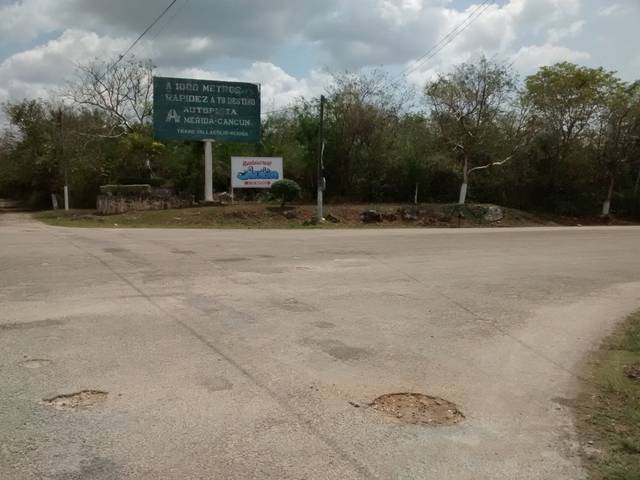
Region: Mexico
Coordinates: 20.688, -88.225